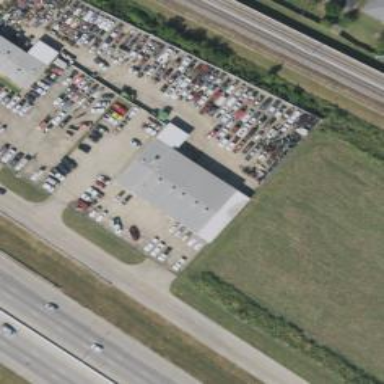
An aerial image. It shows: Car repair building.